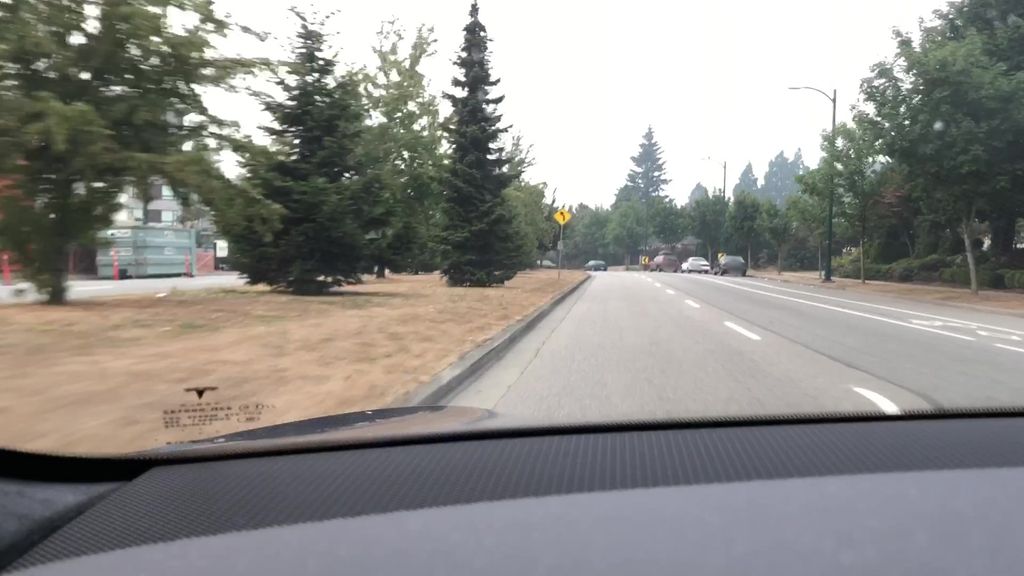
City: vancouver